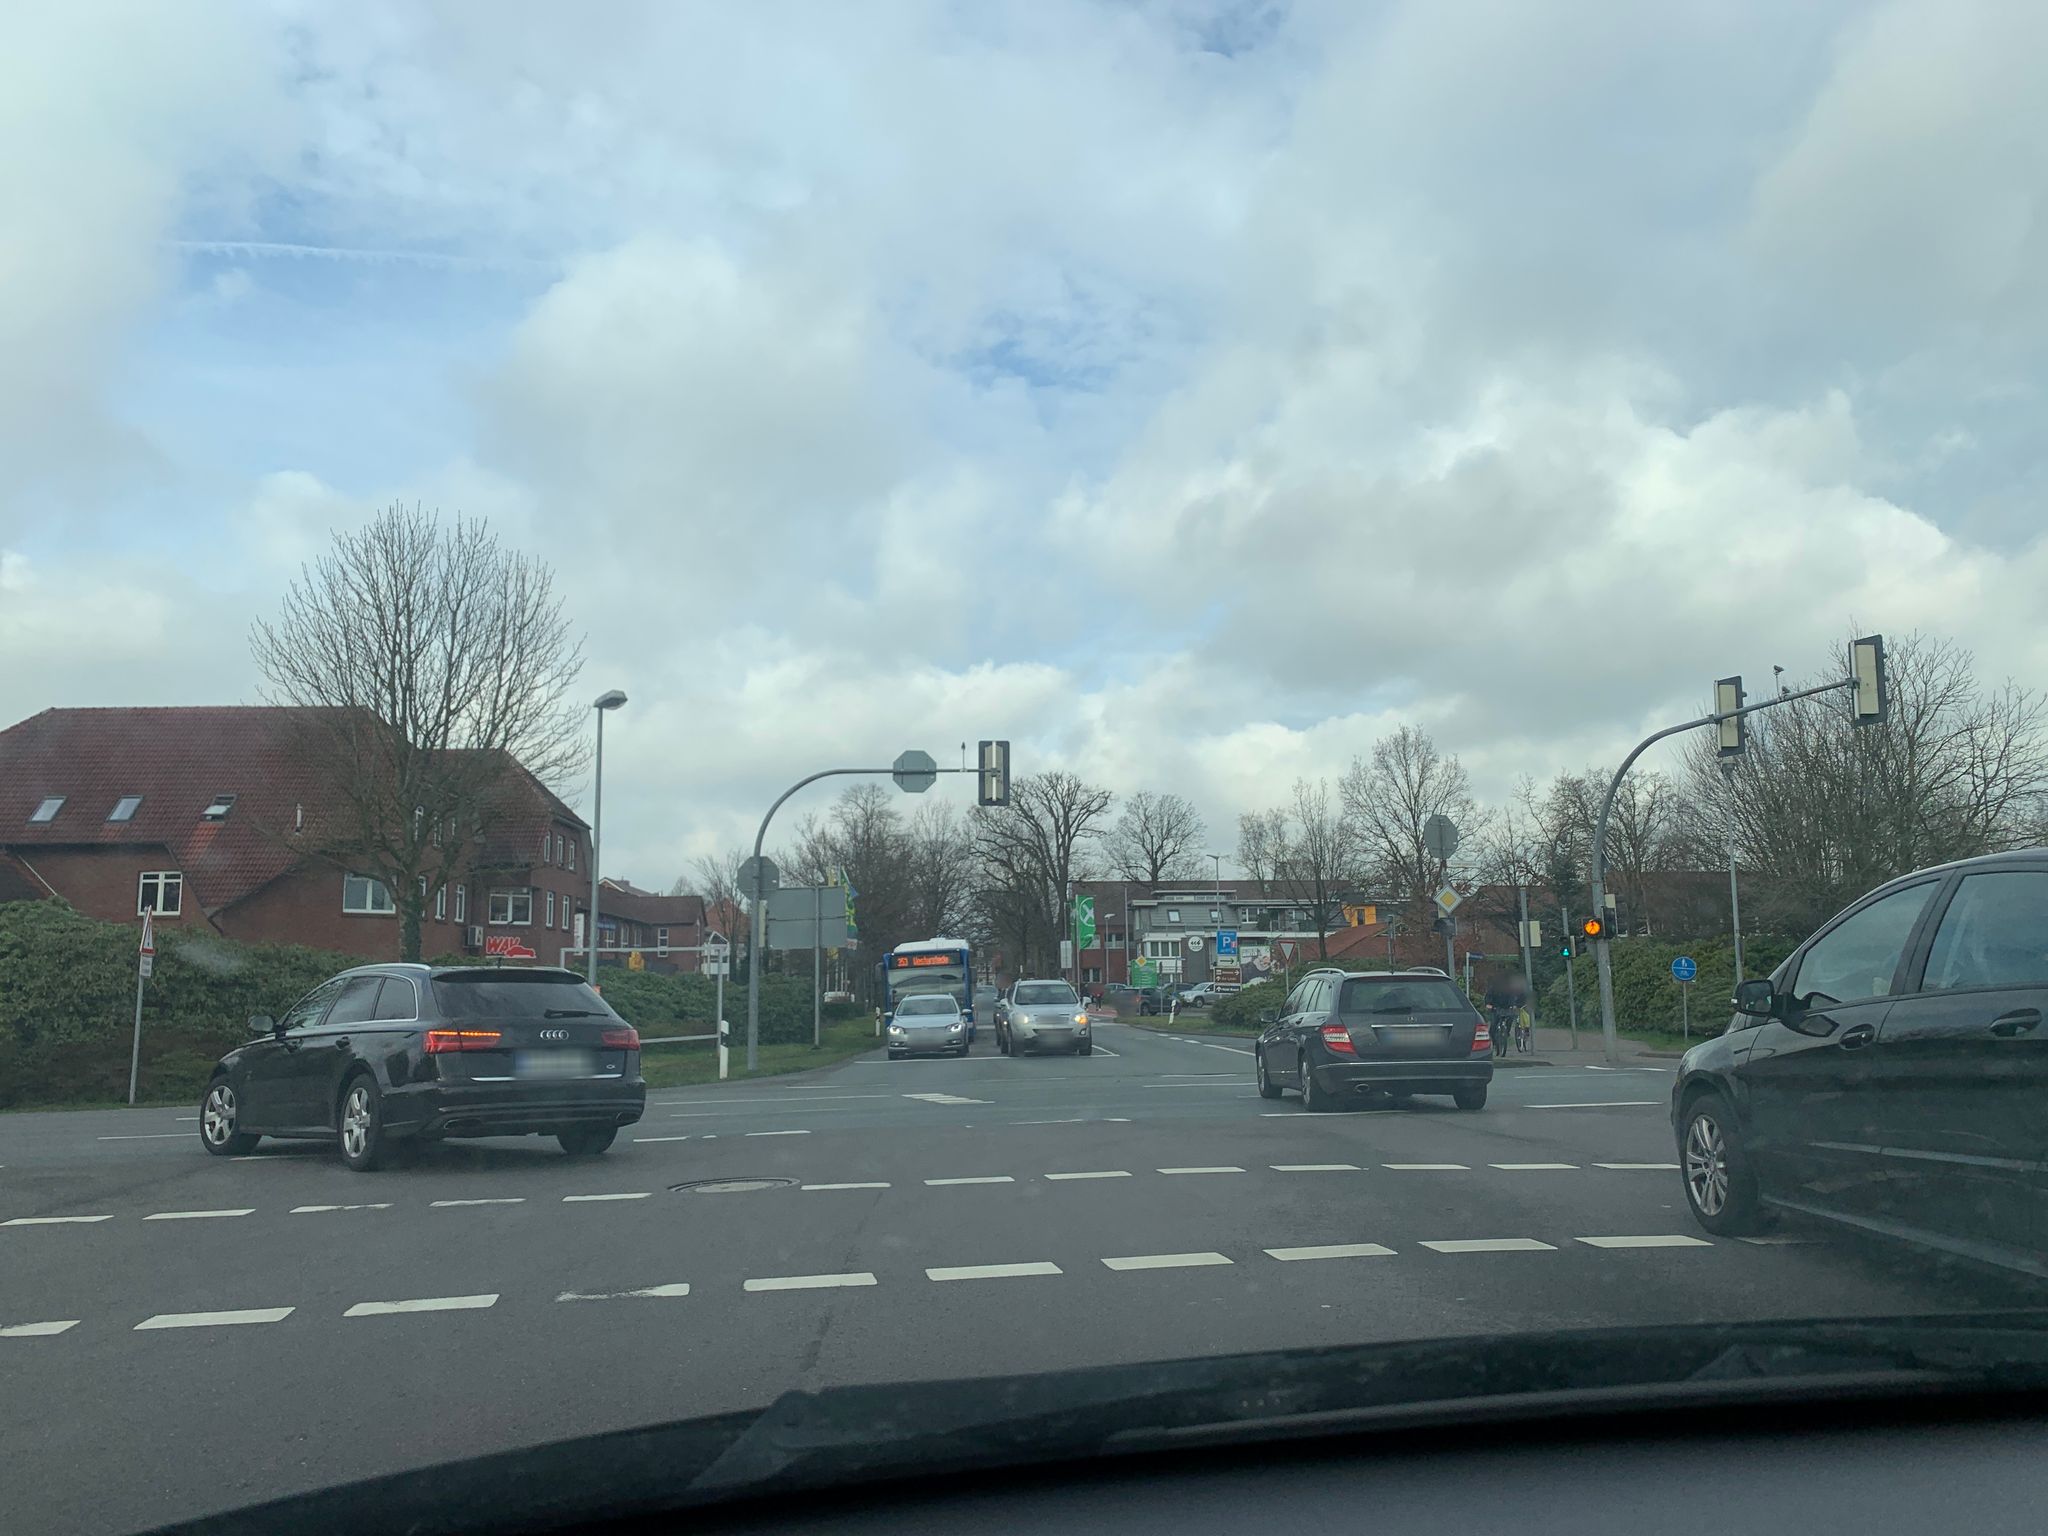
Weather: cloudy
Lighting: day
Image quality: good
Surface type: driving surface
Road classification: secondary
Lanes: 3, 4
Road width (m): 2.0
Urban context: semi-dense urban cluster
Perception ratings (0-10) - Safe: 2.6, Lively: 7, Beautiful: 7.34, Boring: 6.16, Depressing: 2.59, Wealthy: 1.62